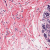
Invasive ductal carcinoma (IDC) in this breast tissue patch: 0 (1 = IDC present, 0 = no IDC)